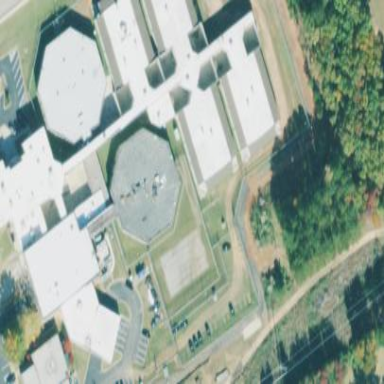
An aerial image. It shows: Prison.